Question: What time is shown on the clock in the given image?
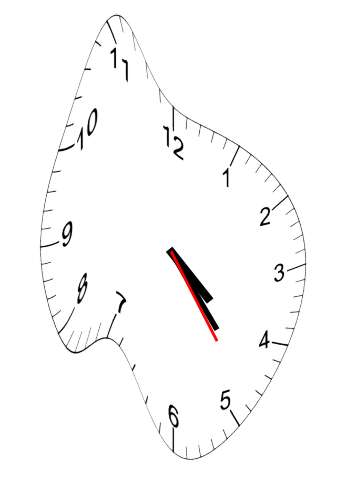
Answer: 04:23:24